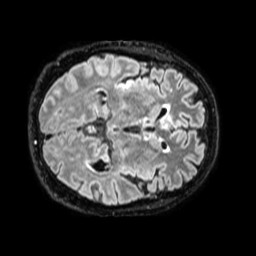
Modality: FLAIR
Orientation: axial
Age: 63
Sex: male
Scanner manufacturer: philips
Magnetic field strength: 1.5 T
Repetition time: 4.8 s
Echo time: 0.3458 s